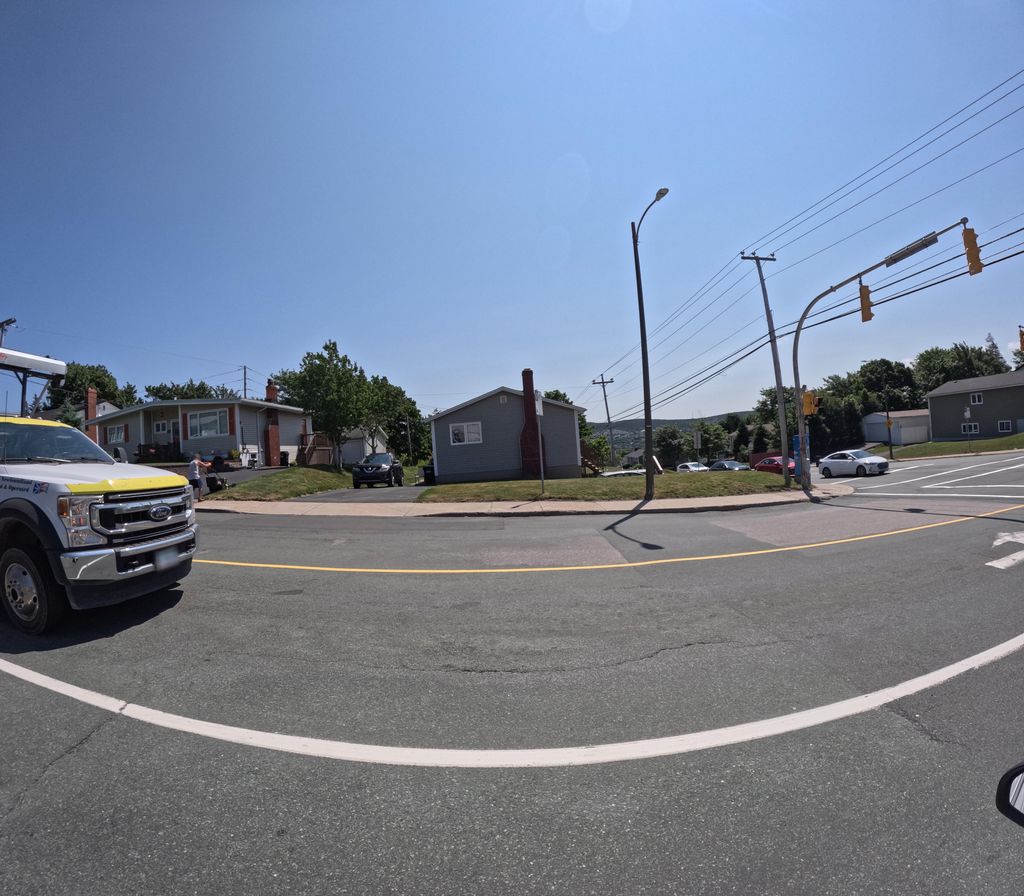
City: st_johns